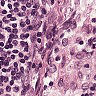
Metastatic tissue present: no